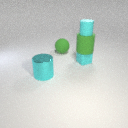
small cyan rubber cube below large green rubber cylinder